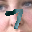
Label: 7